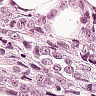
Metastatic tissue present: yes